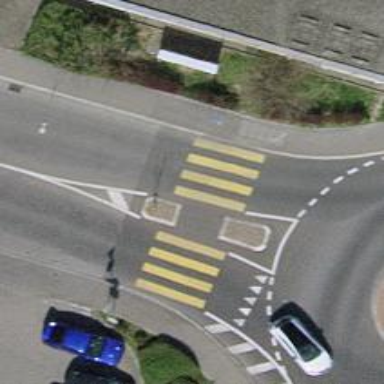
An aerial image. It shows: Zebra crossing with crossing island.